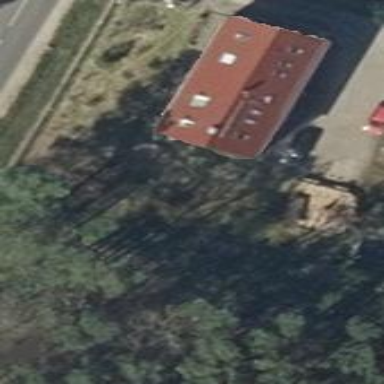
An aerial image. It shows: Residential building with gabled roof oriented along the structure. The roof is colored maroon.